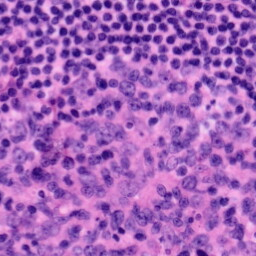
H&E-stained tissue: Tonsil